Question: I have a problem related to calculating matrix inverse in TensorFlow python interface version 1.1.0 on Linux. What I'm now trying to do is that, I have an input vector as 'tensorflow.float64', say 'S' and a value 'V'. I augment the vector 'S' to be polynomial fashion in the form  as a constant matrix containing the same value as the preprocessed input, the result is really the inverse of itself.
The code below is a runnable version with parameter 'control=True' turns on the constant input matrix version where the inverse behaves correctly. Three matrices are output by running the program, the original matrix, the "inverse" by 'tf.matrix_inverse', and the multiplication of the "inverse" with the original matrix aiming to recover an identify. 'control=False' gives the same original matrix as 'control=True' run, however, the recovered "identity" is not correct with 'control=False'. I suspect something wrong with the data flow during preprocessing. However, limited by my experience with TensorFlow, I cannot spot it. Would you mind a help why the 'tf.matrix_inverse' does not work as expected?
'''
import tensorflow as tf
import pprint
def matrixInverse( control=False ):
'''Compute inverse of a matrix.
Parameters
----------
control : bool
whether to use control group or not.
'''
X = tf.constant( [ [100. , 100., 100., 100.],
[ 101.75497118 , 92.84824314 , 95.<PHONE> , 103.24955959],
[ 92.33287485 , 95.86868862 , 84.70664178 , <PHONE> ],
[ 85.86109085 , 99.<PHONE> , 94.24396596 , 119.60257907] ], dtype=tf.float64 )
# extract input X
s = tf.slice( X, [ 2, 0 ], [ 1, 4 ])
s = tf.squeeze(s)
s1 = tf.multiply( tf.ones( 4, dtype=tf.float64 ), s )
s2 = tf.multiply( s, s )
s3 = tf.multiply( tf.multiply( s, s ), s )
A = tf.concat( [ tf.ones( 4, dtype=tf.float64 ), s1, s2, s3 ], 0 )
A = tf.reshape( A, [ 4, 4 ] )
# filter only the first element in the selected row
itm = tf.constant( [ True, False, False, False ], dtype=tf.bool )
A = tf.boolean_mask( tf.transpose(A), itm )
if control:
ATA = tf.constant([[ 1.00000000e+00, 9.23328748e+01, 8.52535978e+03, 7.87170977e+05],
[ 9.23328748e+01, 8.52535978e+03, 7.87170977e+05, 7.26817593e+07],
[ 8.52535978e+03, 7.87170977e+05, 7.26817593e+07, 6.71091579e+09],
[ 7.87170977e+05, 7.26817593e+07, 6.71091579e+09, 6.19638148e+11]], dtype = tf.float64)
else:
ATA = tf.matmul( tf.transpose( A ), A )
inverseATA = tf.matrix_inverse( ATA )
sess = tf.Session()
pprint.pprint( sess.run( [ ATA, inverseATA, tf.matmul( ATA, inverseATA ) ] ) )
'''
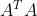
Answer: You are trying to invert a matrix that is not invertible. So even though it is surprising that copy-pasting the result produces something that looks OK, I would not draw a conclusion as to why a method is better than another at doing something that can't be done.
I would try to reformulate your problem to ensure applying mathematical operations on their domain.